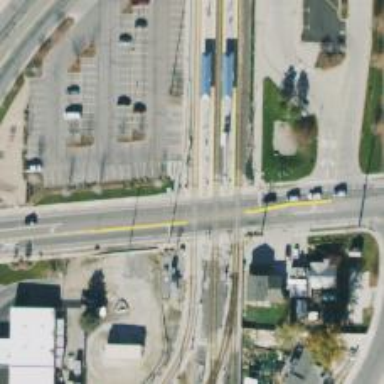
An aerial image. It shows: Railway crossing.